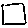
Label: square